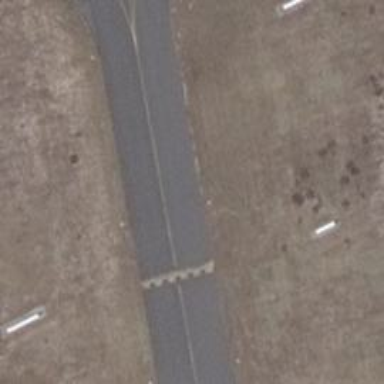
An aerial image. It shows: Taxiway edge marked with aviation lights.